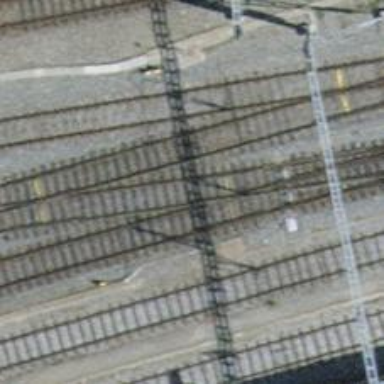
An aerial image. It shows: Single railway track with electrification through contact line.